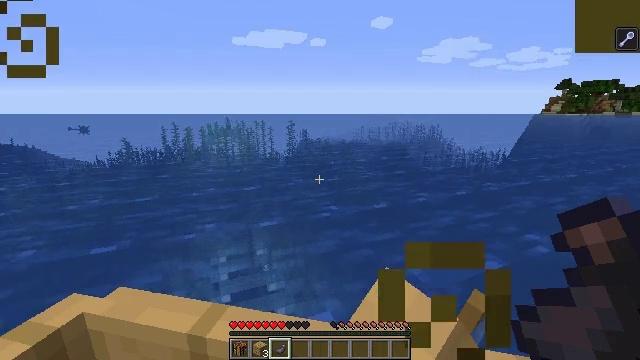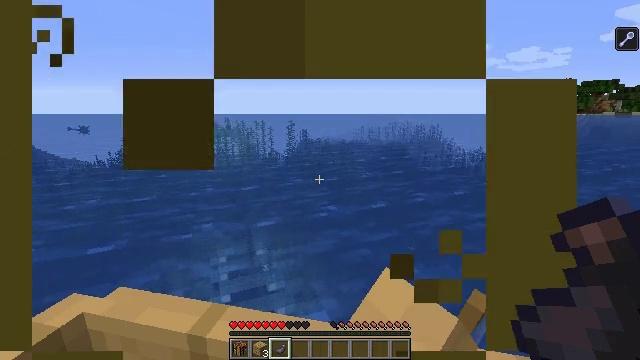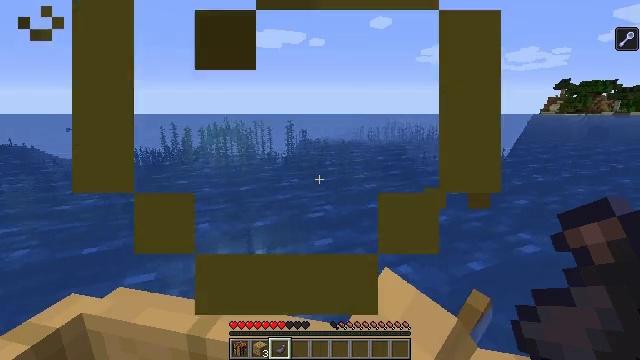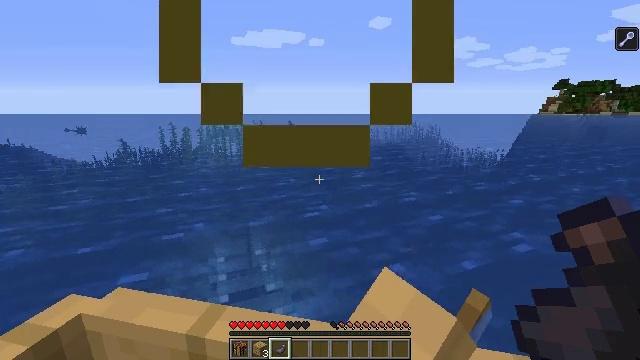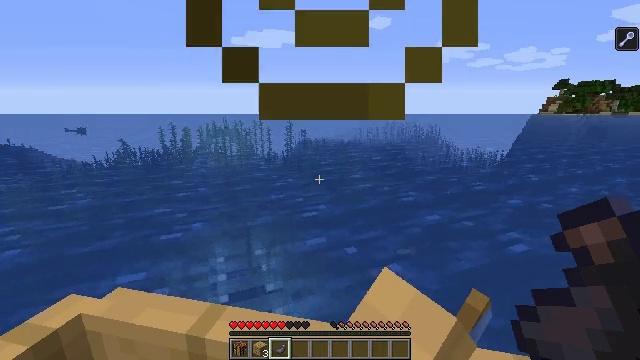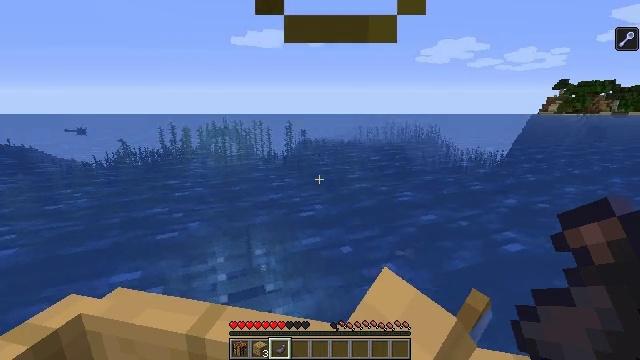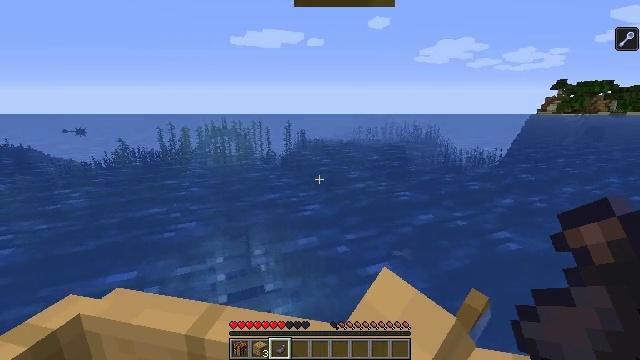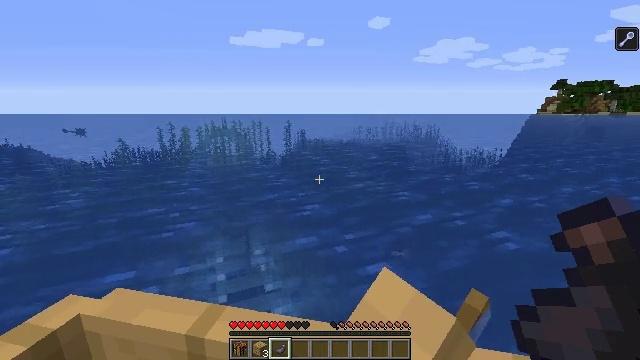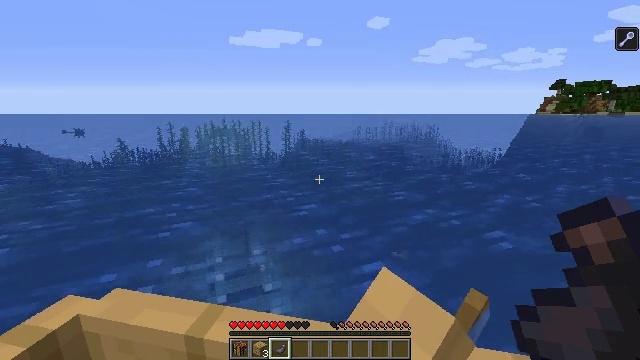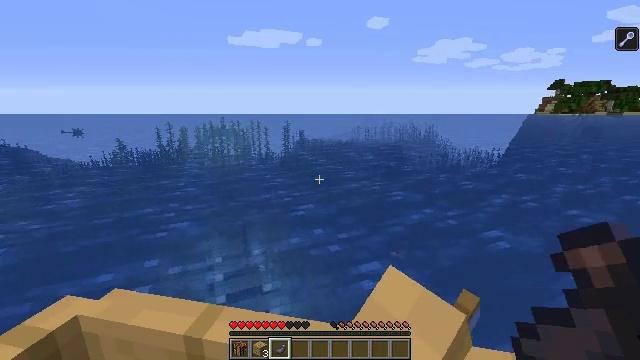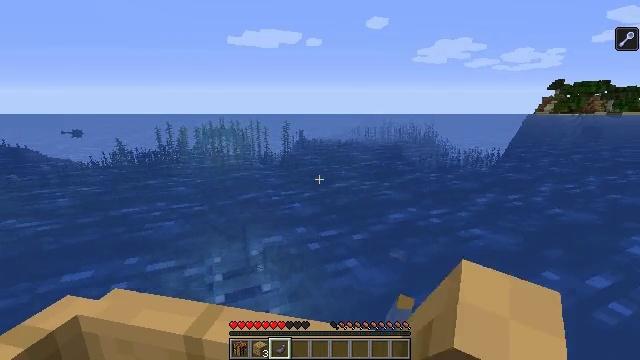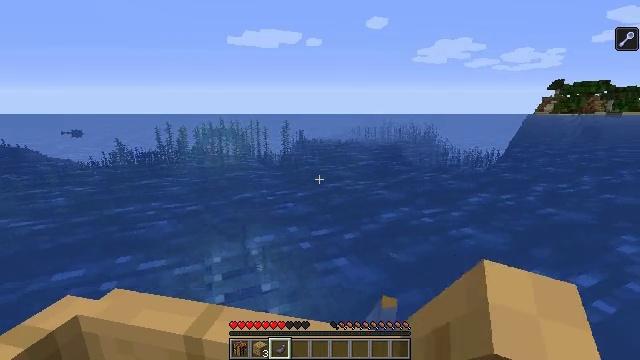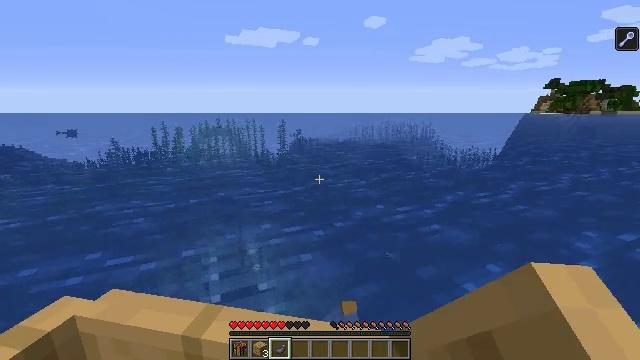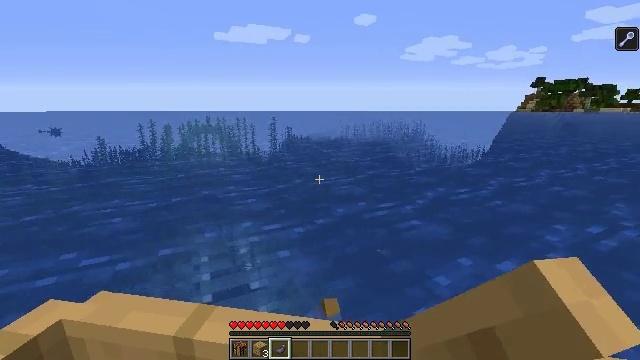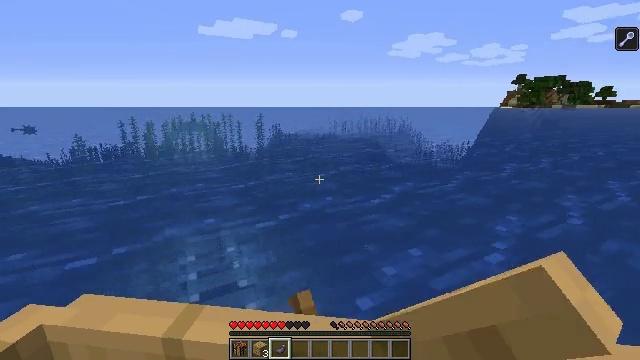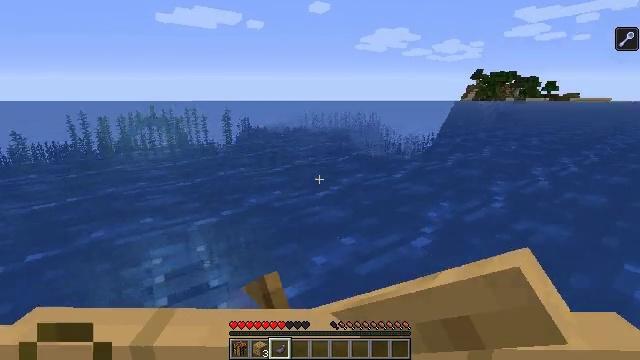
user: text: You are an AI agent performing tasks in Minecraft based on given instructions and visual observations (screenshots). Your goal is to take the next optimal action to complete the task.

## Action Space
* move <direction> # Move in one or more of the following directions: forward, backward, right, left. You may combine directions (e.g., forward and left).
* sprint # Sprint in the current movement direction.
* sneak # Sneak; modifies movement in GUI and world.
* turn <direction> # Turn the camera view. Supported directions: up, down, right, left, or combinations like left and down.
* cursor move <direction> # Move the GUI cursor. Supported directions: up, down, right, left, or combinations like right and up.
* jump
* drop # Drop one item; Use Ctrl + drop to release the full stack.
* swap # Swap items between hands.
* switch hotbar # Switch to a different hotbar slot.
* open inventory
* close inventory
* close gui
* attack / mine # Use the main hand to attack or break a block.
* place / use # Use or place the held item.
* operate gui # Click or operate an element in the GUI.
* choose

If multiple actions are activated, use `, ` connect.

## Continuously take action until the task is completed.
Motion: motion action
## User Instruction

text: Collect kelp by swimming through it.
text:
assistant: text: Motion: no_op
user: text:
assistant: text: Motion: no_op
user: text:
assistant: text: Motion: no_op
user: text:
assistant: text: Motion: no_op
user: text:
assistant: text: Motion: no_op
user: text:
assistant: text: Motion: no_op
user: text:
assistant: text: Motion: no_op
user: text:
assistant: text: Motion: move forward
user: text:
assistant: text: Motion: move forward
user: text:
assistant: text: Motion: move forward
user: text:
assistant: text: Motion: move forward
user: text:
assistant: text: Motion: move forward
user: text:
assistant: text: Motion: move forward, turn right
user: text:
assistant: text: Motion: move forward, turn right
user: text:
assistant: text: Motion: move forward, turn right and down
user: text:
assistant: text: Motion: move forward, turn right and down
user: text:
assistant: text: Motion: move forward, turn right and down
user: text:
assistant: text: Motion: move forward, turn right
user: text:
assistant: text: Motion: move forward, turn right
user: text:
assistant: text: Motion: move forward, turn right
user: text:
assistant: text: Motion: move forward, turn right
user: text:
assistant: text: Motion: move forward, turn right
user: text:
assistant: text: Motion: move forward, turn right
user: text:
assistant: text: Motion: move forward, turn right
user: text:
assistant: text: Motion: move forward, turn right
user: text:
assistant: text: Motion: move forward, turn right
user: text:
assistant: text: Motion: move forward
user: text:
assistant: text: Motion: move forward and move left
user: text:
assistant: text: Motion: move forward and move left
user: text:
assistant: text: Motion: move forward and move left